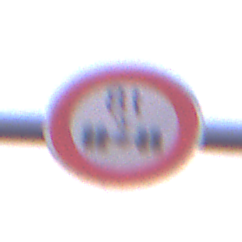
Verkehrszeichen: TatsaechlicheAchslast
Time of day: SunriseSunset
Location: Outdoor (Nature)
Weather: PartlyCloudy
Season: NotSpecified
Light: Natural